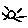
Label: sun